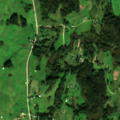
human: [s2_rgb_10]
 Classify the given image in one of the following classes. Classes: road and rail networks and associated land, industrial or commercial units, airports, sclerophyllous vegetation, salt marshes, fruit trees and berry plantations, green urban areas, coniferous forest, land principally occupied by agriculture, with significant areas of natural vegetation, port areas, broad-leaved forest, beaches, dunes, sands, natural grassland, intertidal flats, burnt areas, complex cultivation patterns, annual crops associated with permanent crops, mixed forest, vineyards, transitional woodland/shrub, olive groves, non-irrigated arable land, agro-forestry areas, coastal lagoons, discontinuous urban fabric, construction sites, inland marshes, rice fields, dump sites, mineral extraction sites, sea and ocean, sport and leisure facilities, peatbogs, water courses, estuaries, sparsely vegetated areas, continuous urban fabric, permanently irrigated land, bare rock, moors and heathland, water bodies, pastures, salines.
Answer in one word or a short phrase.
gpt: pastures, complex cultivation patterns, land principally occupied by agriculture, with significant areas of natural vegetation, broad-leaved forest, mixed forest